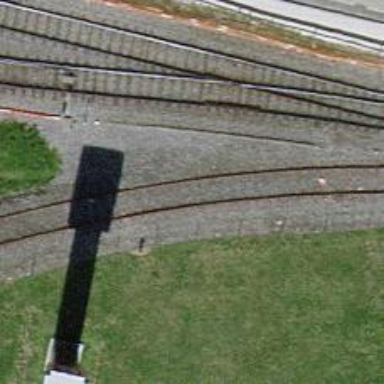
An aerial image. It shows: Single railway spur track.